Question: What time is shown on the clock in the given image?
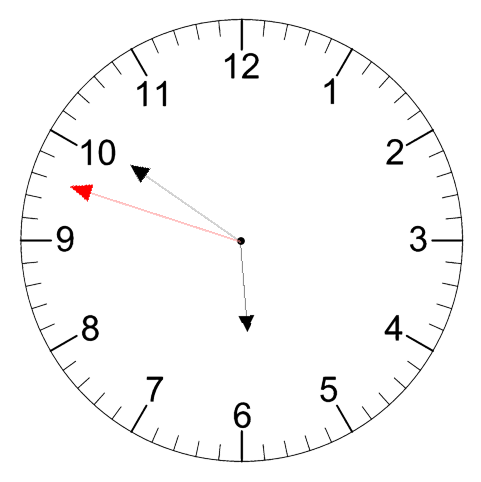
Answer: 05:50:48